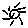
Label: sun